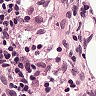
Metastatic tissue present: no